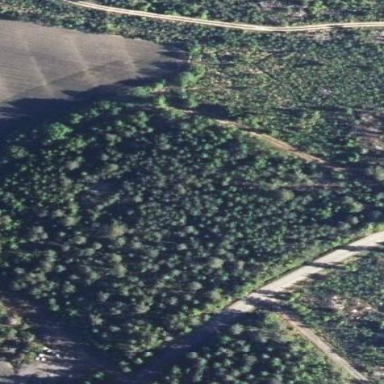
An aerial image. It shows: Forest area.